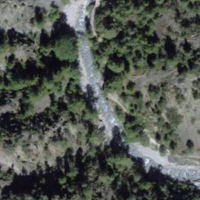
EUNIS habitat code: 31
Species observed at this site:
Chamaenerion dodonaei